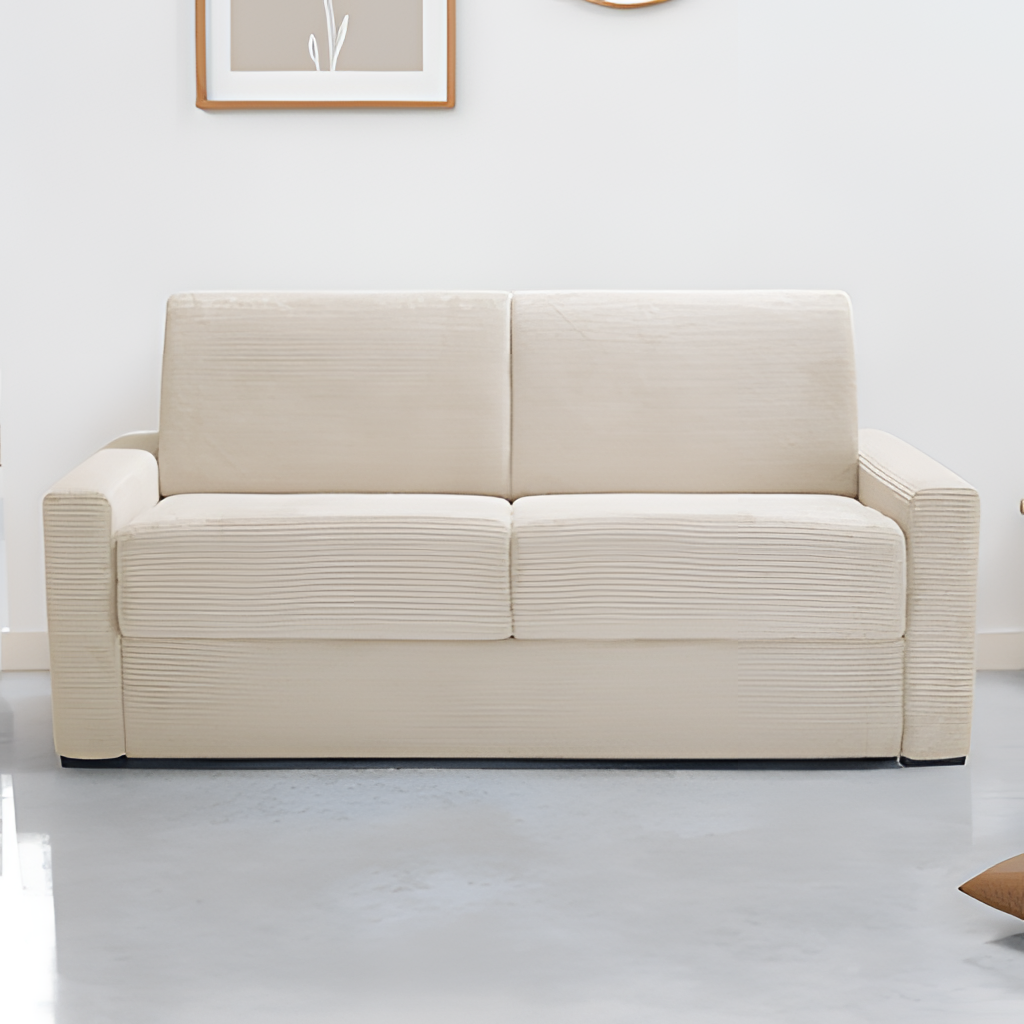
beige fabric sofa, living room, minimalist, paint wallpaper, with solid pattern, concrete flooring, with smooth pattern